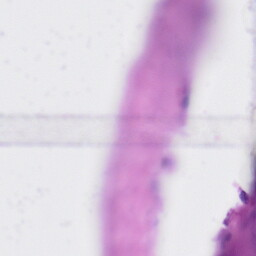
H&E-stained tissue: Liver